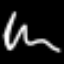
Label: squiggle